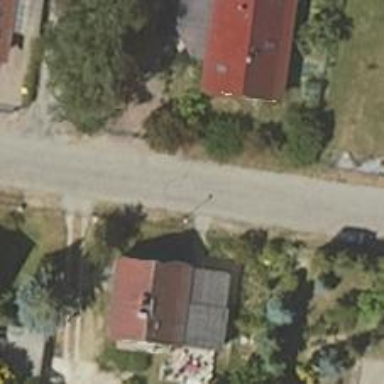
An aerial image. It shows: Paved residential road.